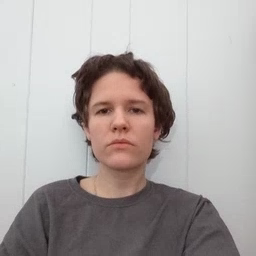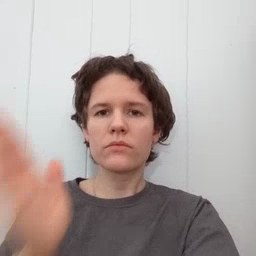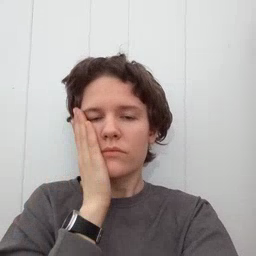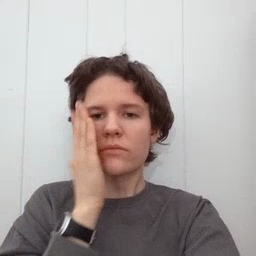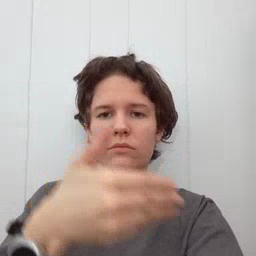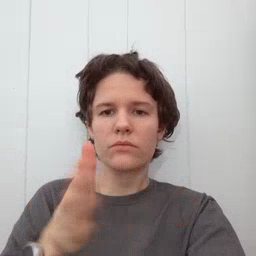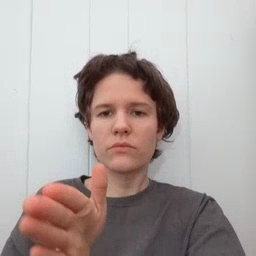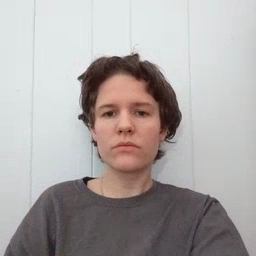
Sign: bedroom